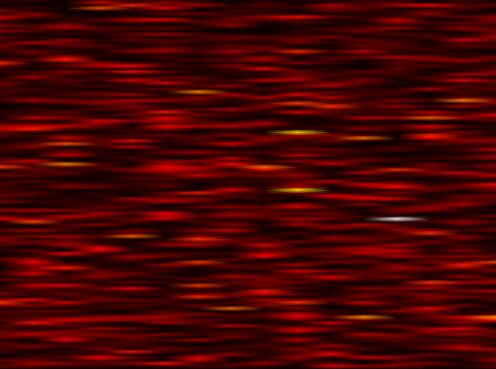
Label: FOFDM